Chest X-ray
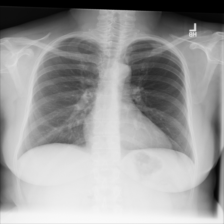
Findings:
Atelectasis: negative
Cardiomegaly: negative
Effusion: negative
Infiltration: negative
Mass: negative
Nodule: negative
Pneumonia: negative
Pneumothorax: negative
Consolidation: negative
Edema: negative
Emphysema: negative
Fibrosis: negative
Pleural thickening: negative
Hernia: negative